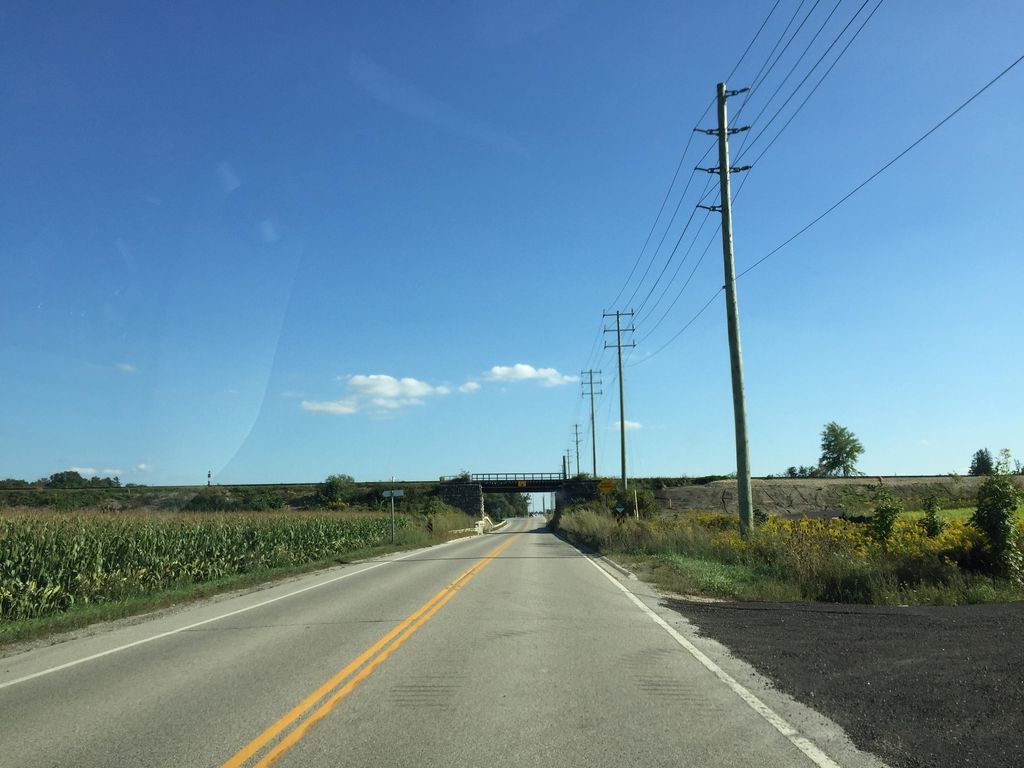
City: kitchener-waterloo